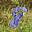
Label: 8